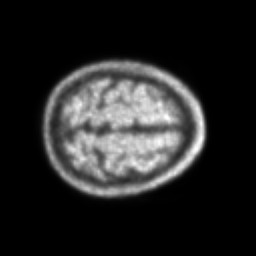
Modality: PET
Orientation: axial
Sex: male
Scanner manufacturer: ge